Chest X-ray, PA view. Patient: 56 years old, sex M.
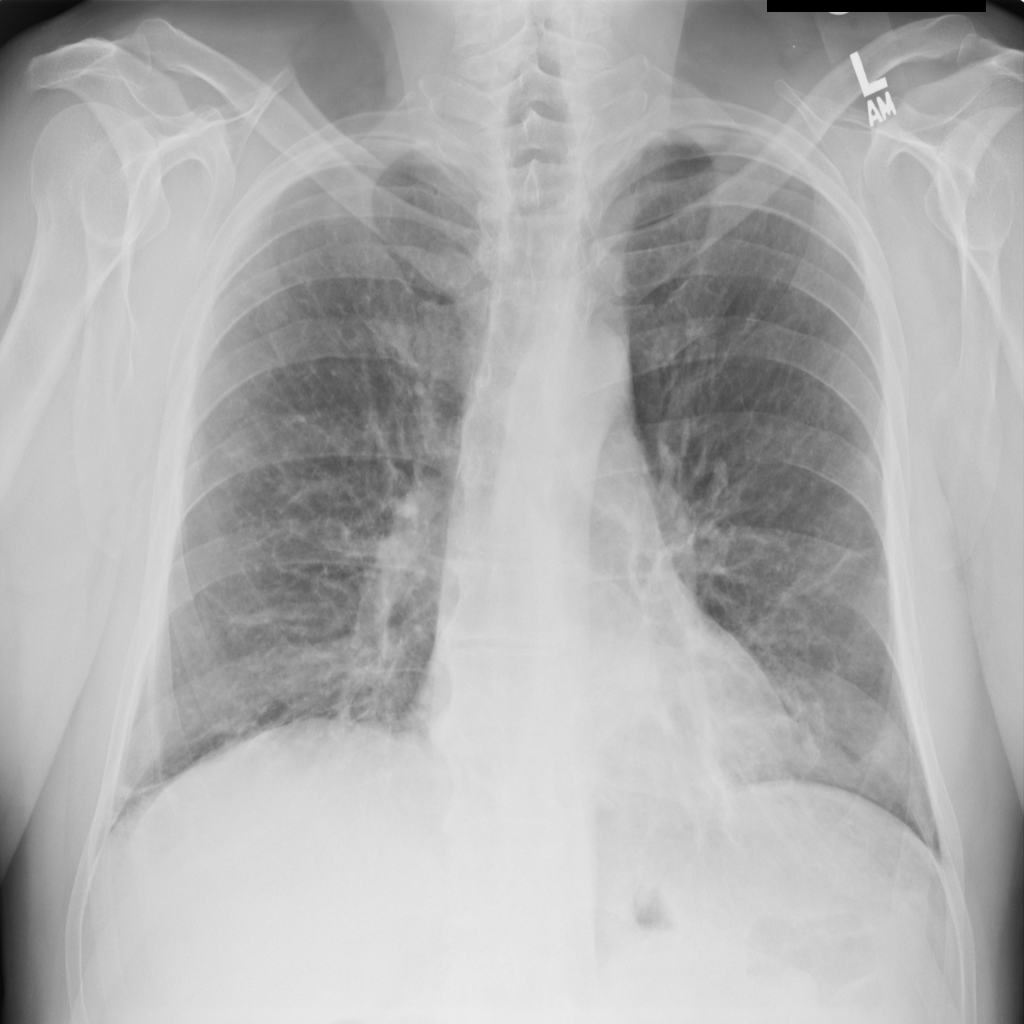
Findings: Fibrosis